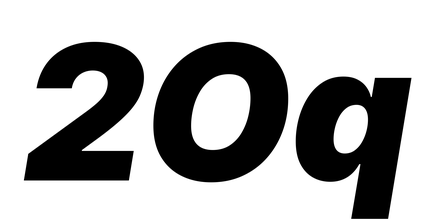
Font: Inter-Italic_Black_Italic